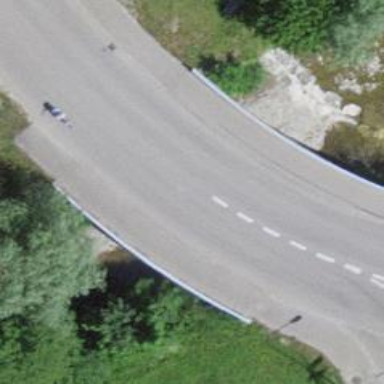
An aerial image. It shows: Unclassified road with asphalt surface is on bridge.